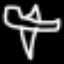
Label: airplane